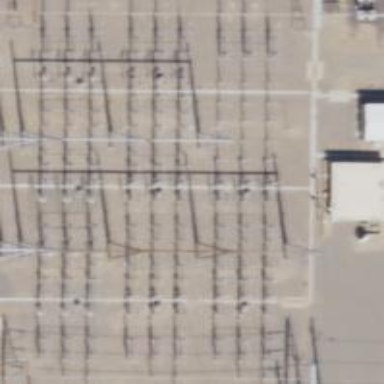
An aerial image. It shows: Switch used for power control.